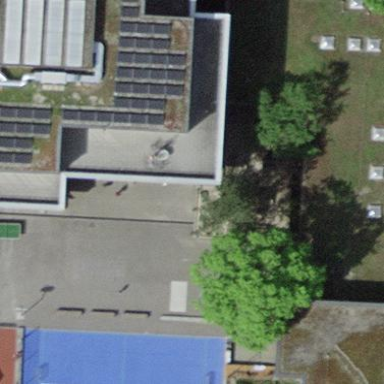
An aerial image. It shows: School building.